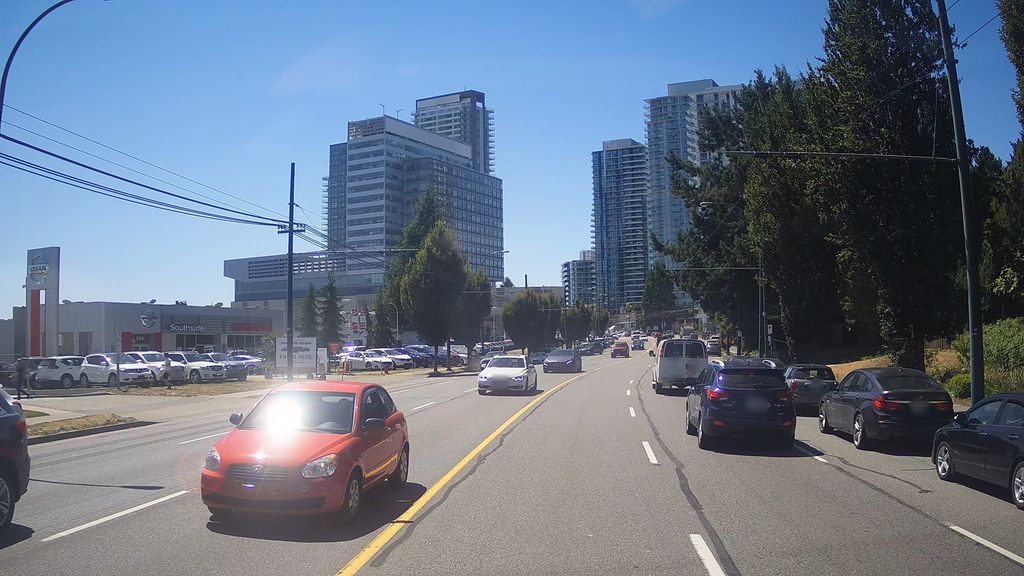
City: vancouver